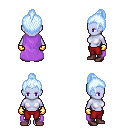
a pixel art fantasy rpg character, female body template, dark elf, purple skin, lavender cape, red pants, white cyan short topknot hairstyle, gold gloves, maroon shoes, four views (front, back, left, right), 2x2 character sprite sheet, small pixel art, hard edges, no anti-aliasing